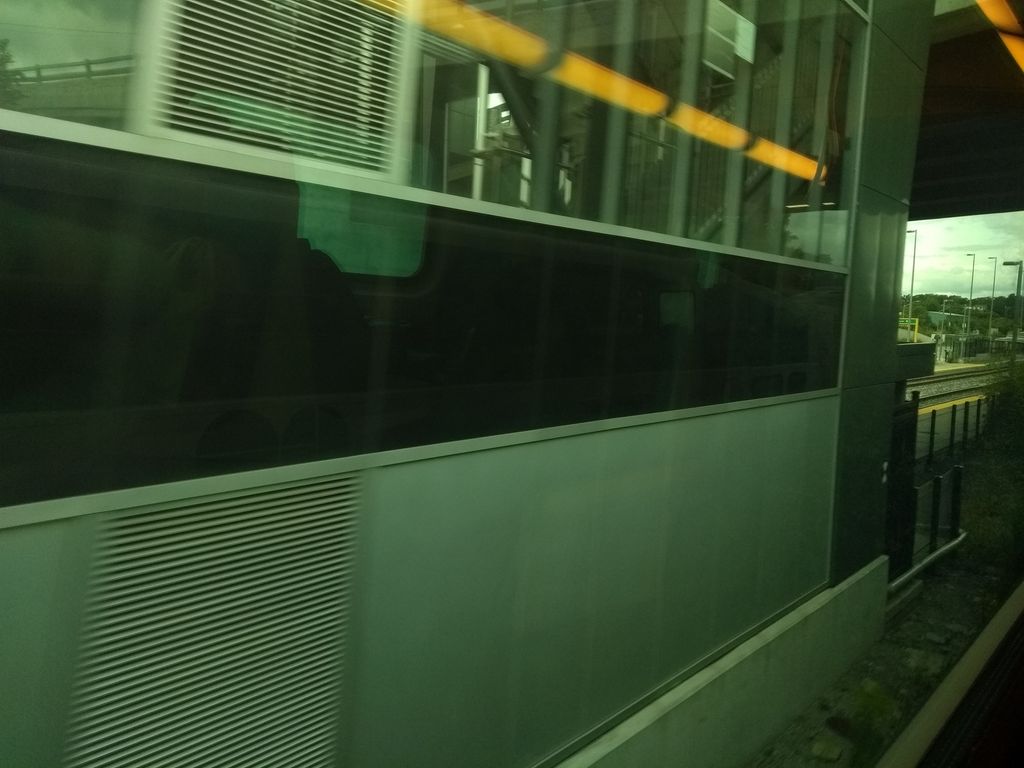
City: hamilton